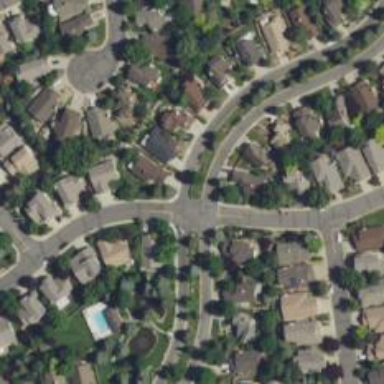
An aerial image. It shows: Neighborhood.